Chest X-ray:
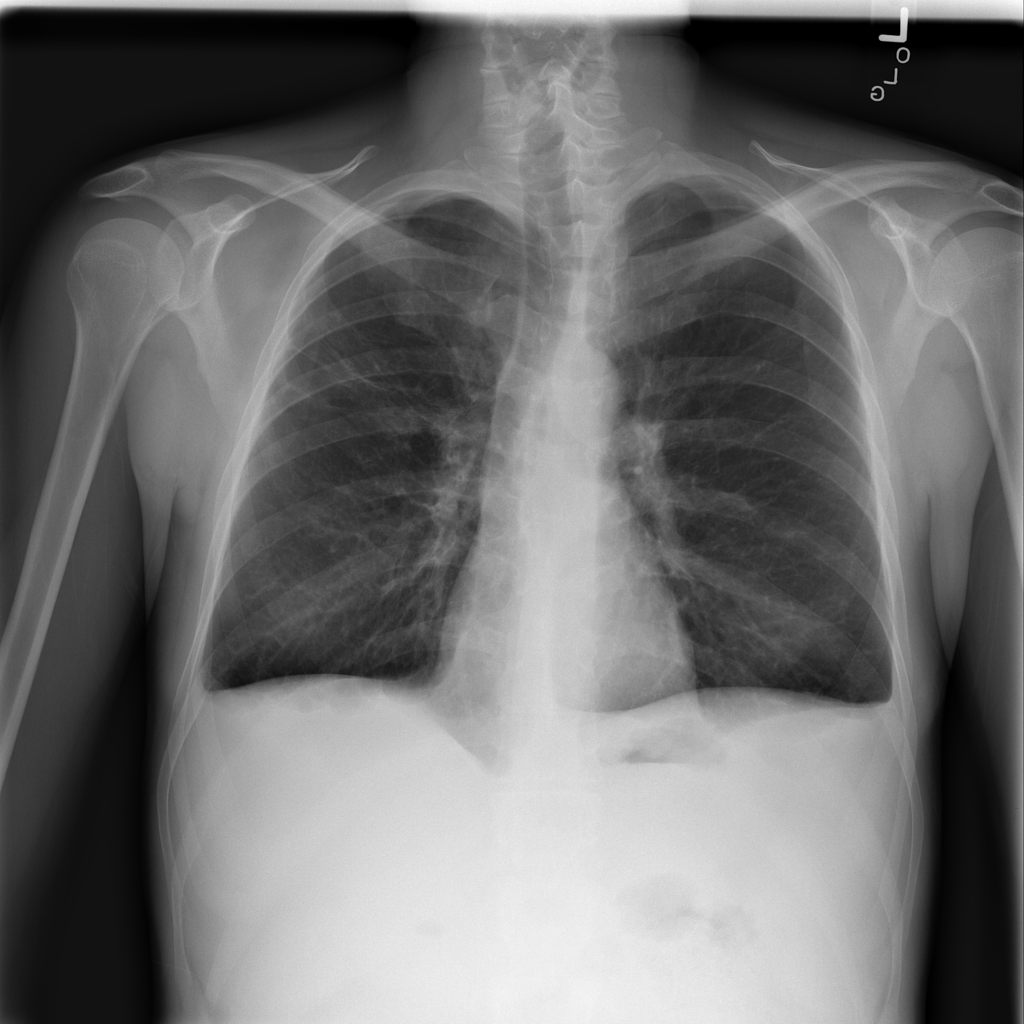
Findings: Fibrosis, Pleural Thickening
No abnormal finding: no